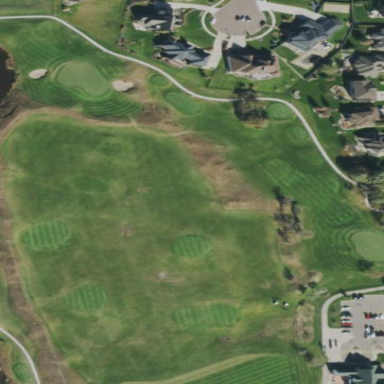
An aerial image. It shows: Grassy area designated as golf fairway.